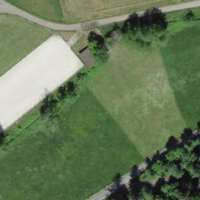
EUNIS habitat code: 52
Species observed at this site:
Aphantopus hyperantus